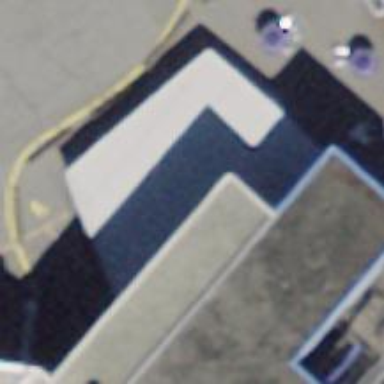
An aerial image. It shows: Café.